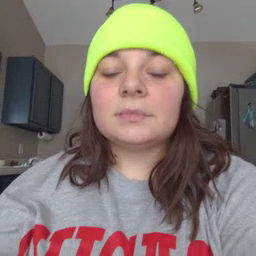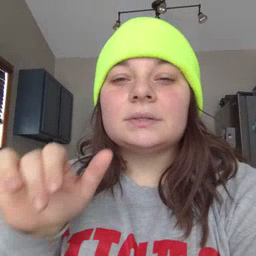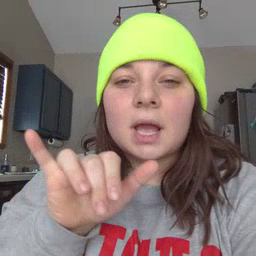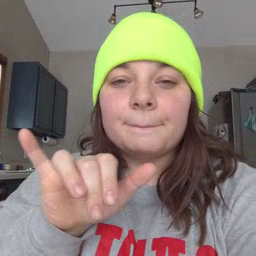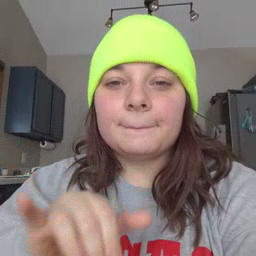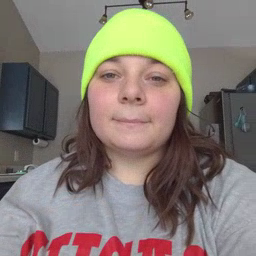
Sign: same